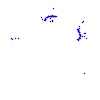
Particle: proton